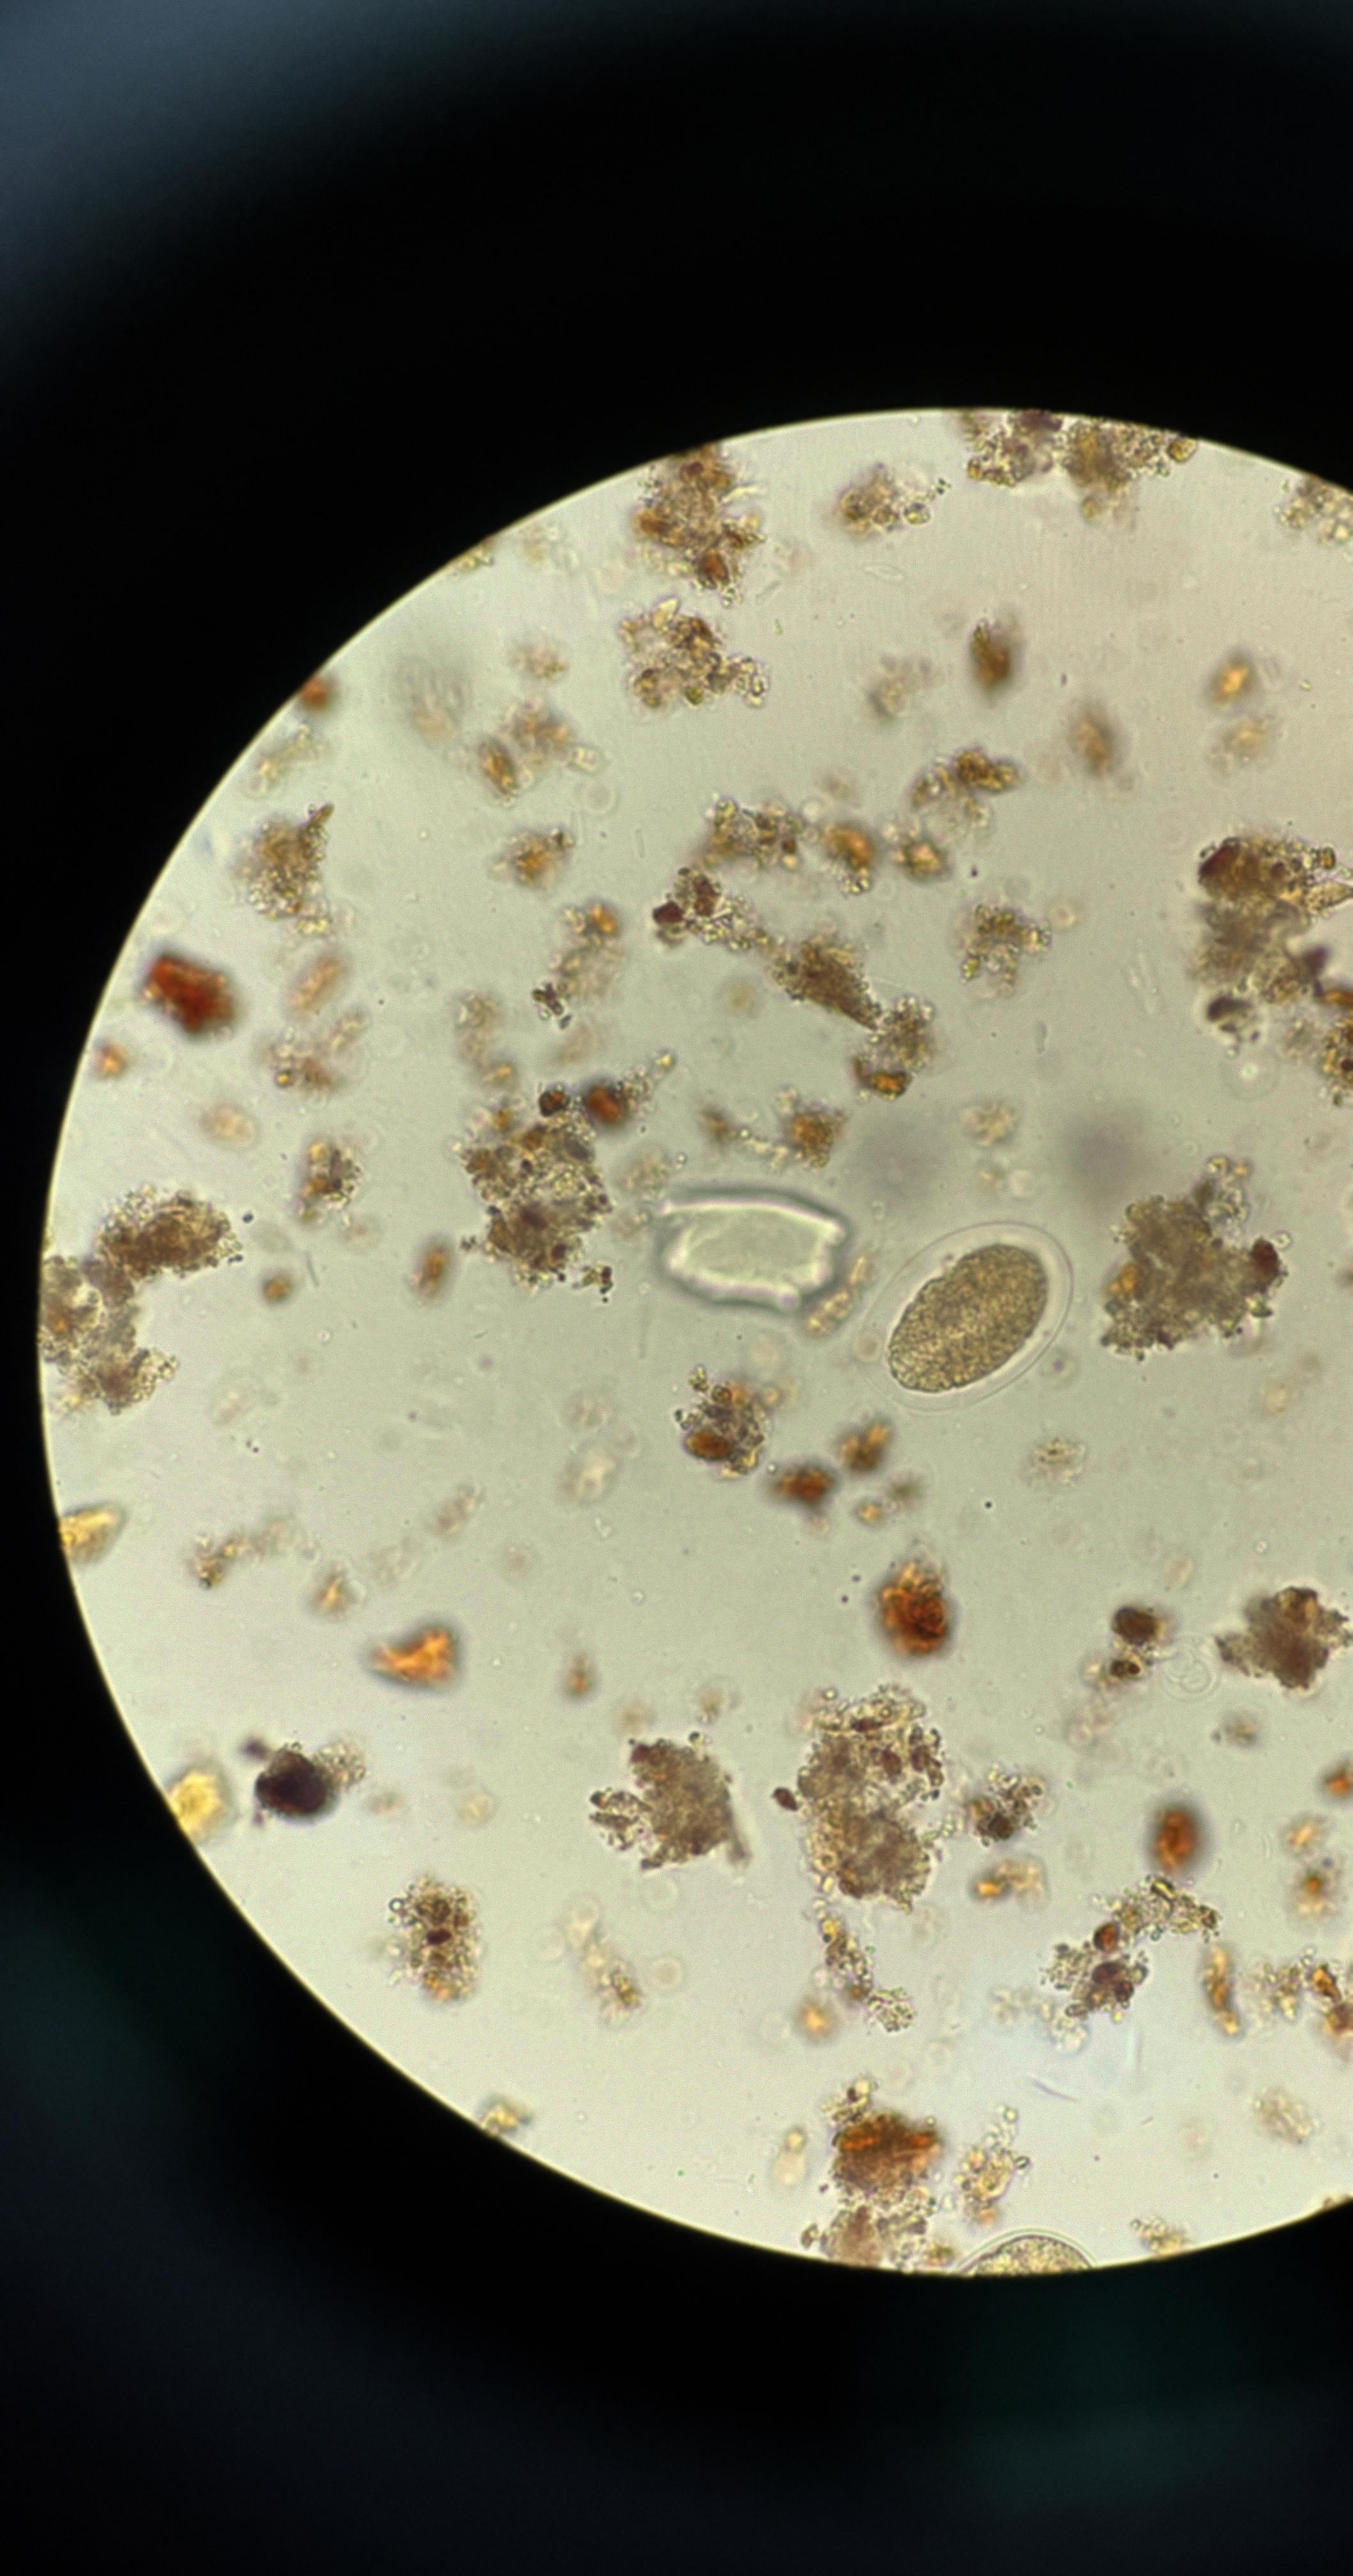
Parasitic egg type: Hookworm egg